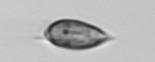
Label: Prorocentrum_triestinum